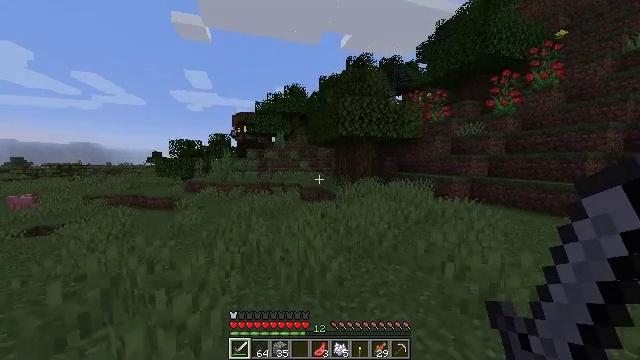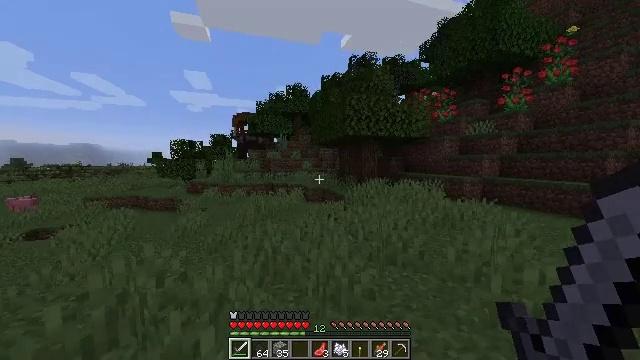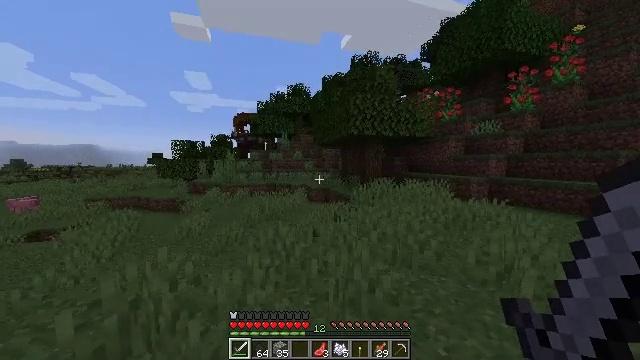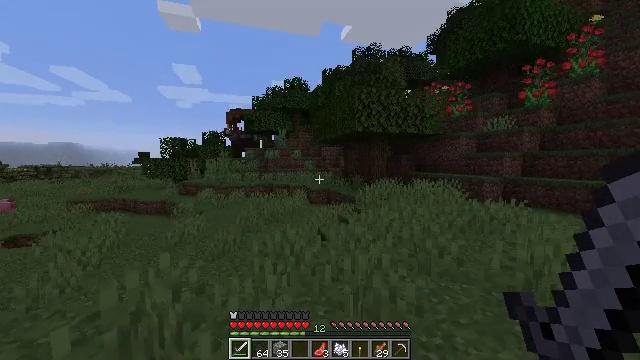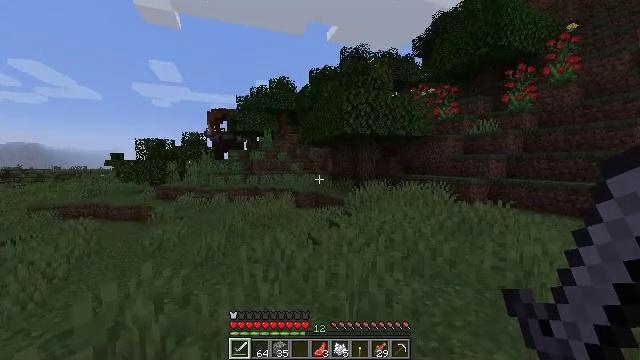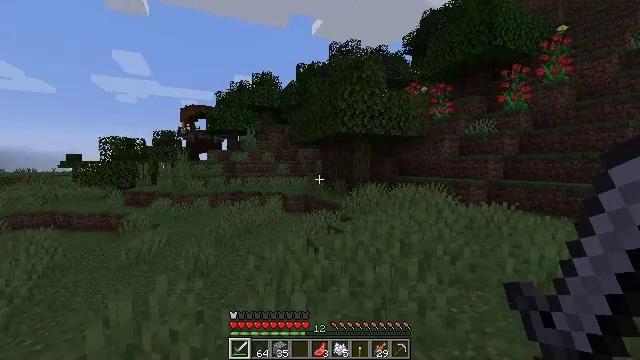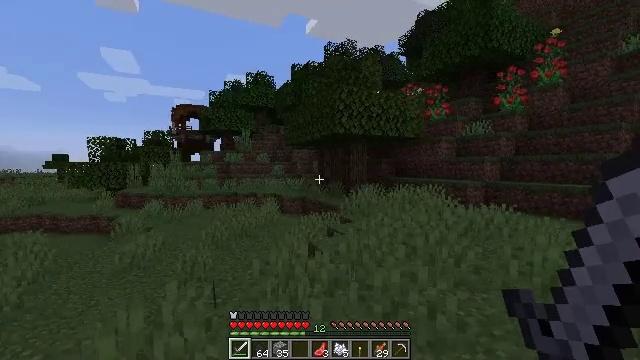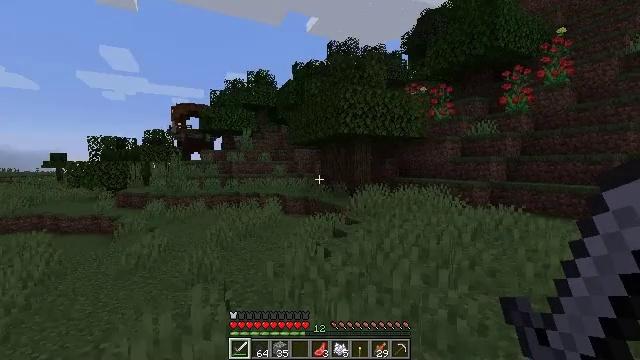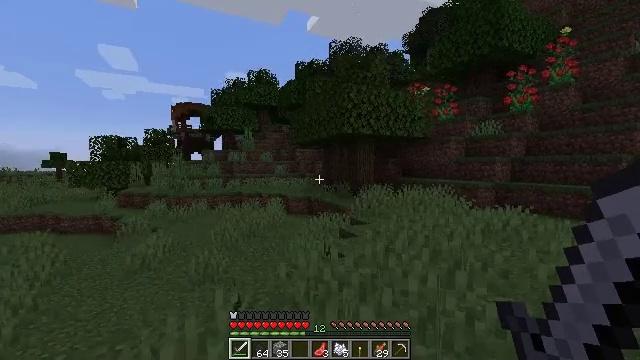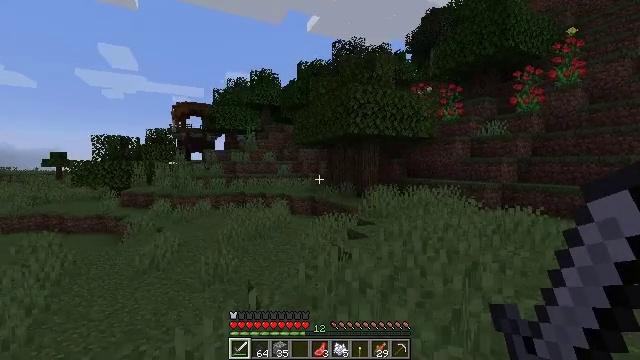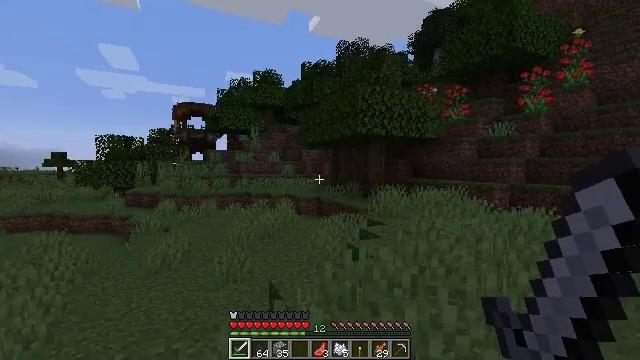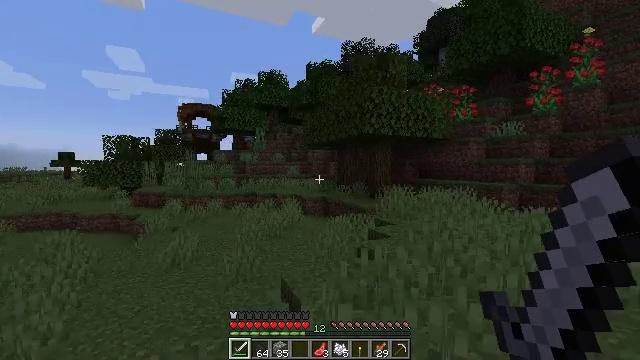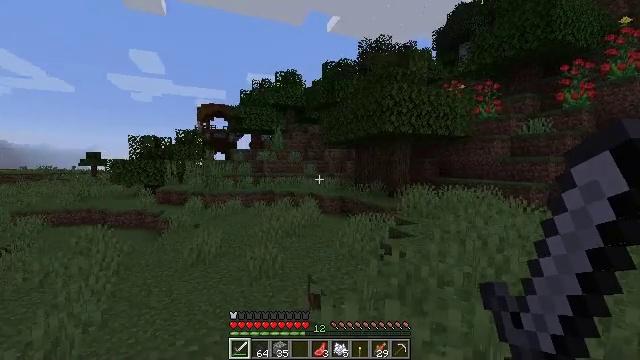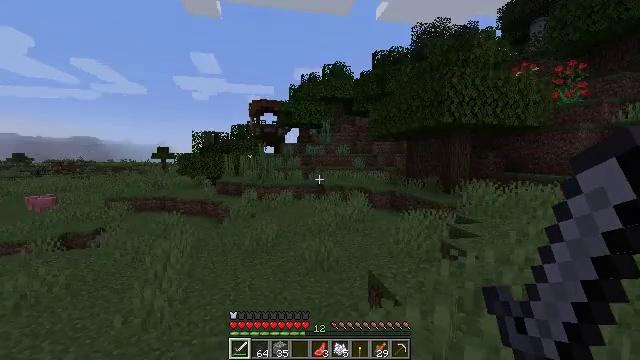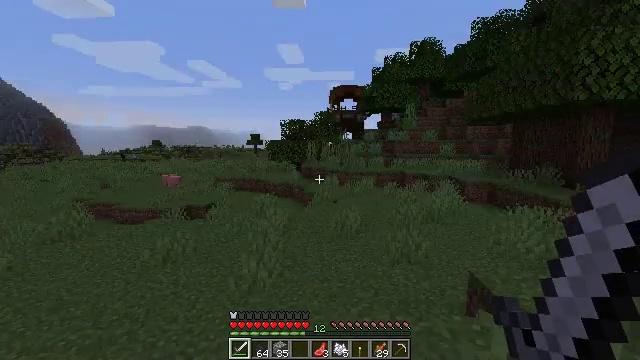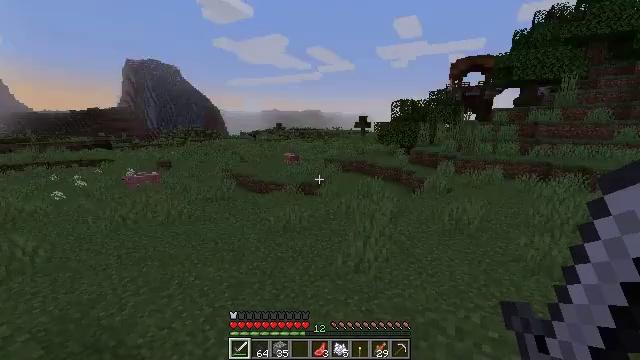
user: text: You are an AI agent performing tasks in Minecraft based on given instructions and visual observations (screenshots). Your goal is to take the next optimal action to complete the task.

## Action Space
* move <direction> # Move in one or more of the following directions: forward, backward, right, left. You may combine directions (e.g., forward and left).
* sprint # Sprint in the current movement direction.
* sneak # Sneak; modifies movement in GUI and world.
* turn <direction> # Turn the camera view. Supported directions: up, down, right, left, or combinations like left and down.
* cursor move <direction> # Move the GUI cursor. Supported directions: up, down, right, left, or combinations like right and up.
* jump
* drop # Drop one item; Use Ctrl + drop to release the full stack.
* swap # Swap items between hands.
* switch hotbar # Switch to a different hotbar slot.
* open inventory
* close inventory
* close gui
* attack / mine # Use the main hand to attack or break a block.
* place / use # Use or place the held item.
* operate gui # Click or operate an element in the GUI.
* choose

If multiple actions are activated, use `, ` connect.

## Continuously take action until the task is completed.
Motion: motion action
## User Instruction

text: Open the furnace and cook salmon.
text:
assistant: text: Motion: move forward and move left
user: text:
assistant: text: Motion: move left
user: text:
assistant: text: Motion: move left
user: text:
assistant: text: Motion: move left, turn right
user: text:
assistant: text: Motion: move left, turn right
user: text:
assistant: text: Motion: move left, turn right
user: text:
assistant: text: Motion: move left
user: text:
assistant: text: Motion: move left
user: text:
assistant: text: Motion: move left
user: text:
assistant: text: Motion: move left
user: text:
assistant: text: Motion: move left
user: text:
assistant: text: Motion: move left, turn left
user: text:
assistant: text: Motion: move left, turn left and down
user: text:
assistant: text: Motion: move left, turn left and down
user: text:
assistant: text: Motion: move left, turn left and down
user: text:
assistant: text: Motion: move forward and move left, turn left and down
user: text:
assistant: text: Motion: move forward and move left, turn left
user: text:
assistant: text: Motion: move forward and move left
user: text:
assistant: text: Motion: move left
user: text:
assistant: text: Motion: move forward and move left
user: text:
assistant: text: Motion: move forward and move left
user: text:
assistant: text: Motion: move forward and move left
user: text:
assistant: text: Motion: move forward and move left
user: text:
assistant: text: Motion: move forward and move left
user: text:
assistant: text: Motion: move forward and move left
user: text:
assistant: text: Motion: move forward and move left
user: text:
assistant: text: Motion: move forward and move left
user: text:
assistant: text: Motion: move forward and move left
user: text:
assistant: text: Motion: move forward, turn left
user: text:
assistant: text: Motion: move forward, turn left